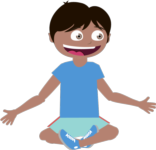
happy boy crossed leg